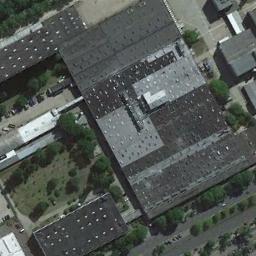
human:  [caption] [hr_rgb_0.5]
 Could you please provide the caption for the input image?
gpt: The industrial area has some workshops and a green area .

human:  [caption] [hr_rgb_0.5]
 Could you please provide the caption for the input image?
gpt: There are many houses of different shapes and sizes in the industrial zone .

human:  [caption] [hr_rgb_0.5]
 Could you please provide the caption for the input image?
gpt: Neatly planned plants and roads in an industrial area with good greening .

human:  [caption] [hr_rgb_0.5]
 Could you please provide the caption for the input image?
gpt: There is a road next to the industrial area .

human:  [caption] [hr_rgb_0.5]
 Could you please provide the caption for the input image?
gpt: There are some black buildings and green trees on the industrial area .